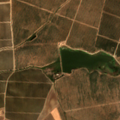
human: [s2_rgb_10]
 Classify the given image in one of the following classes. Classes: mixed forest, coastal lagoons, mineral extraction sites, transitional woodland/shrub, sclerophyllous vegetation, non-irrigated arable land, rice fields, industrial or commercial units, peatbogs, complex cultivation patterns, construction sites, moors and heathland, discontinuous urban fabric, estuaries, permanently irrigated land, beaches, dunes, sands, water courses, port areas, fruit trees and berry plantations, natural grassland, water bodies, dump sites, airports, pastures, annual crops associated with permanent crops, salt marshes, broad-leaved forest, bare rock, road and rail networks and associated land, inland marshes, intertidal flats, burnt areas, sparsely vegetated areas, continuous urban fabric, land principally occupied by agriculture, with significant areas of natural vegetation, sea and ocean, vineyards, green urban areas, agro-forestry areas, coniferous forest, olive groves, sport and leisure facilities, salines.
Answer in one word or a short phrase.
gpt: non-irrigated arable land, olive groves